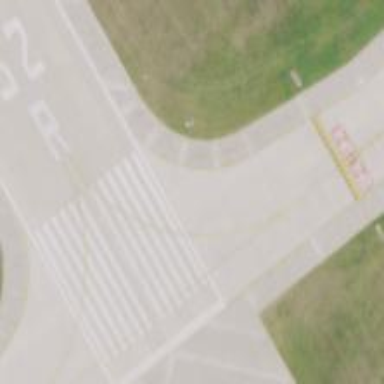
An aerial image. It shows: Image of taxiway at airport.